Field crop: maize
Growth stage: 2
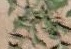
Species: atriplex